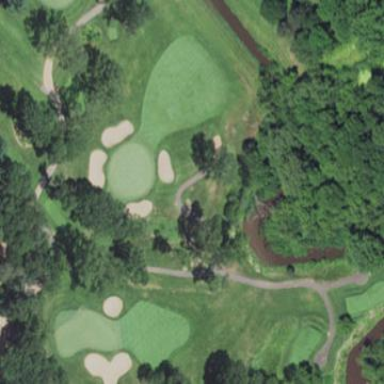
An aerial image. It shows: Grassy area designated as golf fairway.